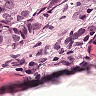
Metastatic tissue present: yes